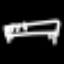
Label: bed